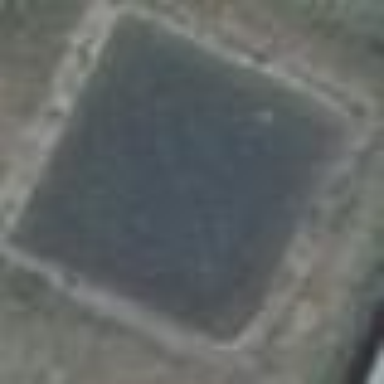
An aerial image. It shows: Fire water pond in natural water setting.